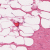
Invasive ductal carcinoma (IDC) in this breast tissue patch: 0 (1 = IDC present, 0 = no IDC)